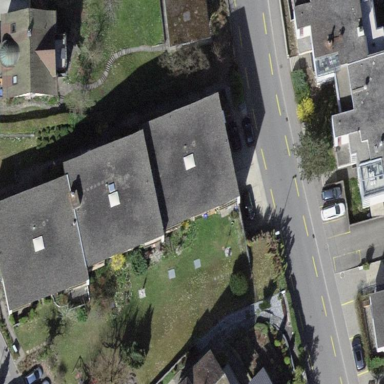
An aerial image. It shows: Residential building.